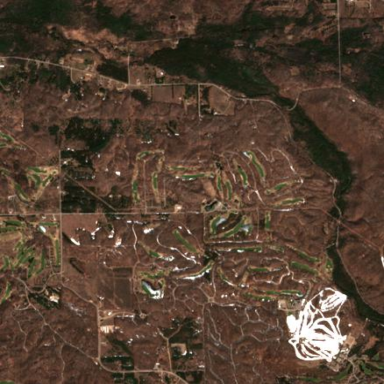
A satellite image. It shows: Golf course.